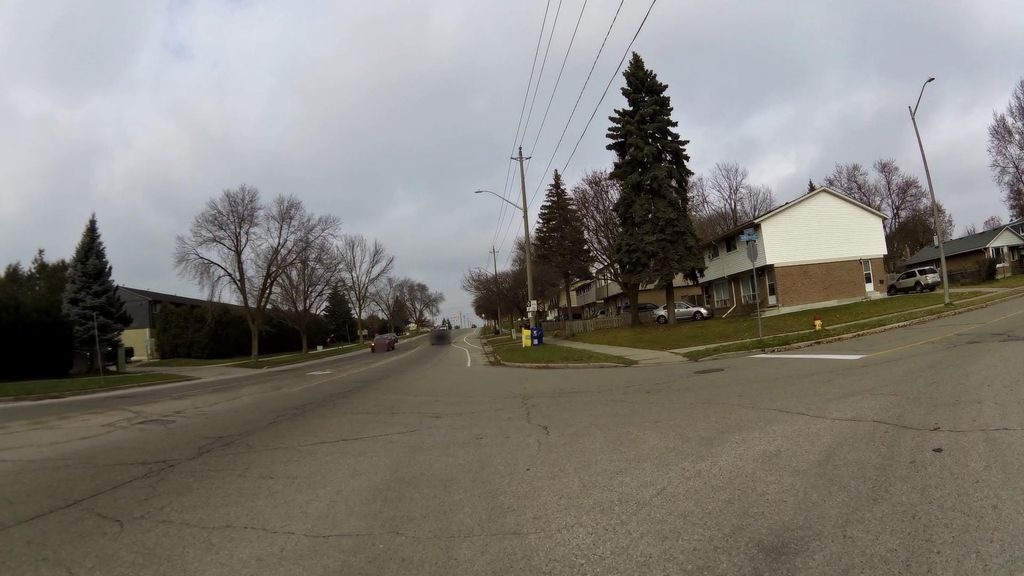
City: kitchener-waterloo